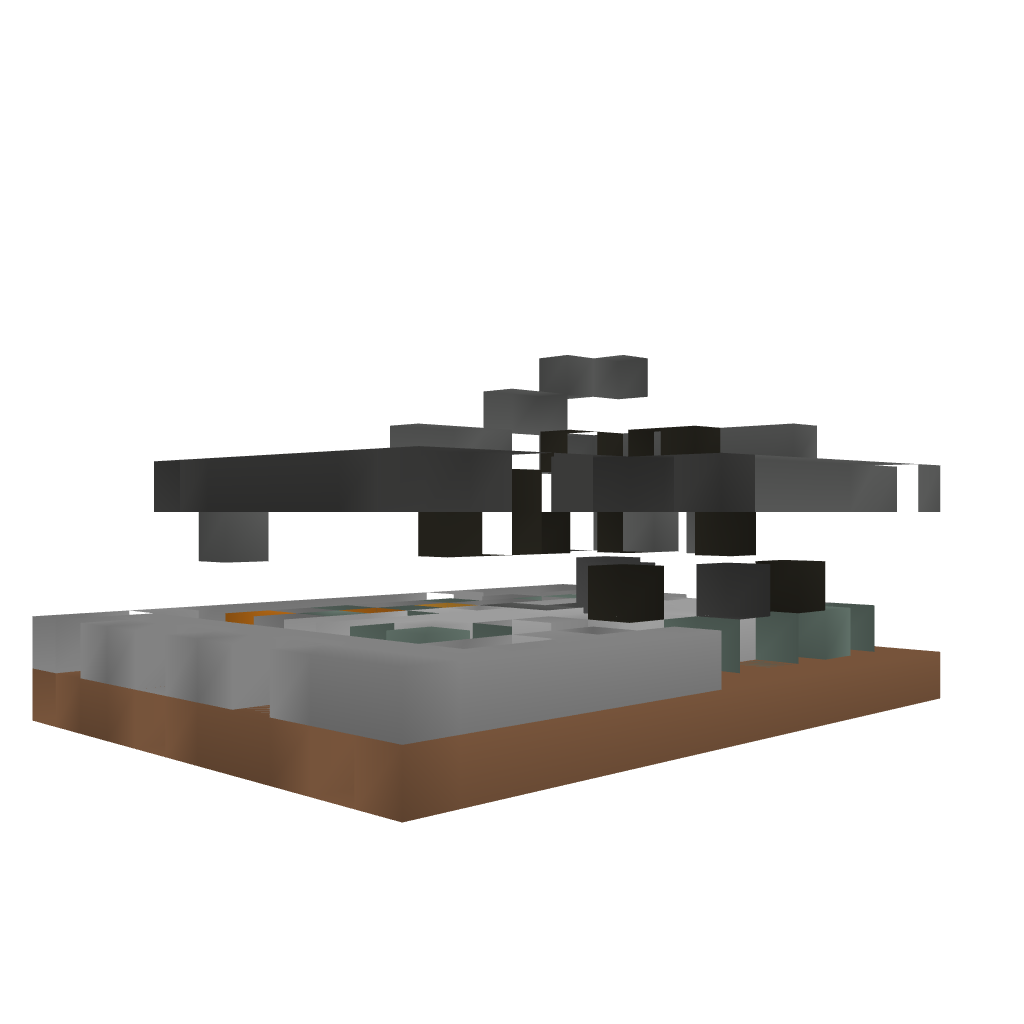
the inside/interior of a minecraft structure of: Lost Yard